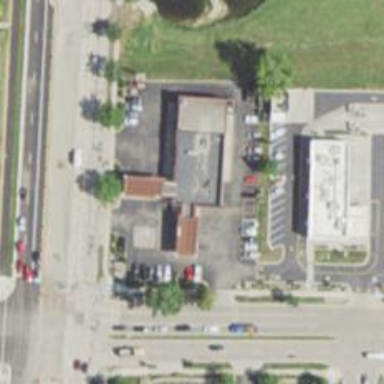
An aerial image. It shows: Convenience shop.